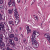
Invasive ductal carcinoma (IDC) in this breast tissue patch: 0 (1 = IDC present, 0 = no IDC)